Interaction volume radius: 10 \u00c5
Interaction volume height: 10 \u00c5
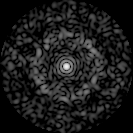
Disorder parameter: 0.8188